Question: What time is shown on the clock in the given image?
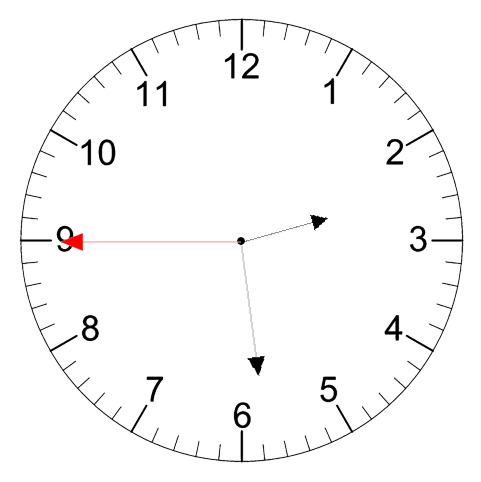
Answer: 02:28:45